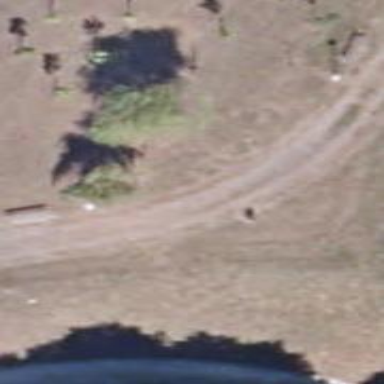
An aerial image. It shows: Bench.